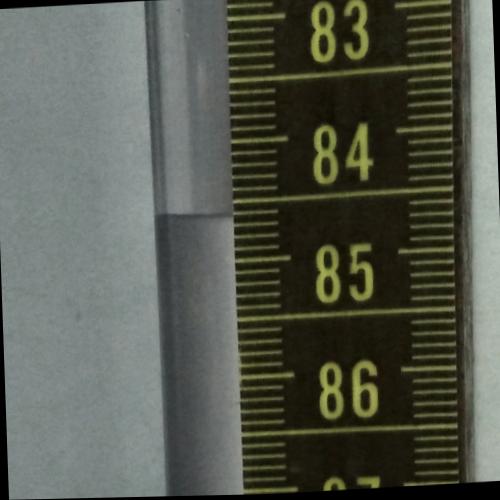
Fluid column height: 84.6 cm